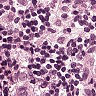
Metastatic tissue present: no